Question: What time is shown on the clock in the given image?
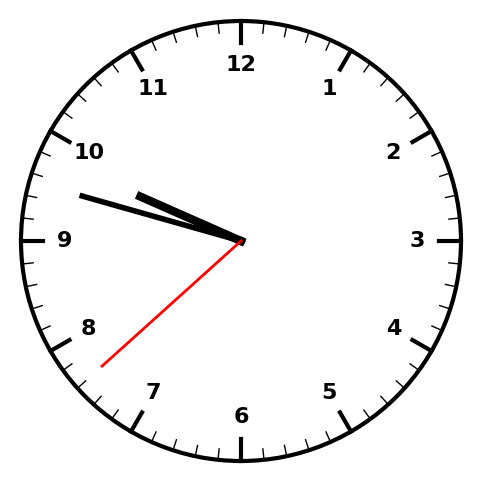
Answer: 09:47:38